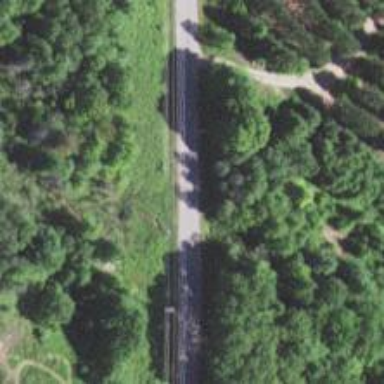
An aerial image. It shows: Culvert tunnel.